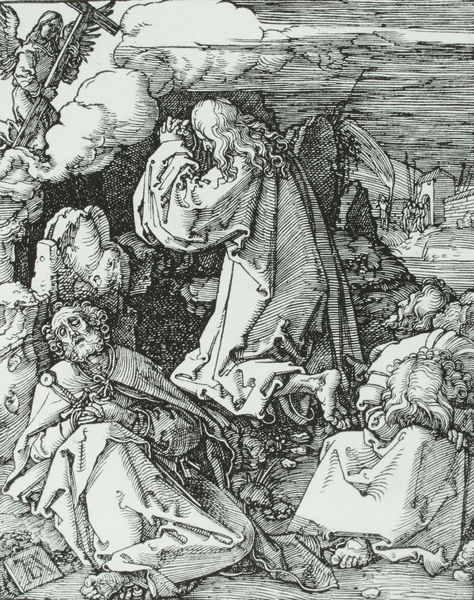
Titel: Kleine Passion - Christus am Ölberg
Künstler: Albrecht Dürer
Standort: viele Standorte
Institution: Seriendruck
Schlagwörter: baum, berg, dunkel, felsen, feuer, flügel, gott, himmel, mann, schlaf, umhang, weiß, wolken, landschaft, menschen, sitzen, stadt, grau, haar, hell, hintergrund, männer, nacht, schwarz, zeichnung, gebäude, haus, weg, wolke, bart, bibel, falten, johannes, mensch, stein, steine, trauer, vollbart, hände, signatur, wache, wind, dunkelheit, gewand, haare, kelch, kutte, mantel, gewänder, höhle, locken, renaissance, turm, engel, garten, füße, holzschnitt, kauern, liegen, schlafen, schlafend, fels, mauer, schattierung, linien, soldaten, tafel, durchgang, faltenwurf, liegend, striche, tor, eingang, fuss, kreuz, linie, traum, druck, schwarzweiss, hochdruck, monogramm, schraffur, schraffuren, holzstich, radierung, stich, kupfer, illustration, schwert, knien, holzdruck, degen, beten, gebet, stadttor, sad, christus, jesus, leid, schmerz, andacht, knieen, stadtmauer, death, dürer, jünger, kupferstich, anbetung, jerusalem, petrus, sakral, albrecht, albrecht dürer, apostel, god, evangelium, golgatha, ölberg, matthäus, enel, simon, verrat, paulus, gethsemane, satdt, begging, pray, getsemane, bbel, sadness, bengel, gof, garten genthsemane, wolken d, starvation, high power, enough, baroc, giving up